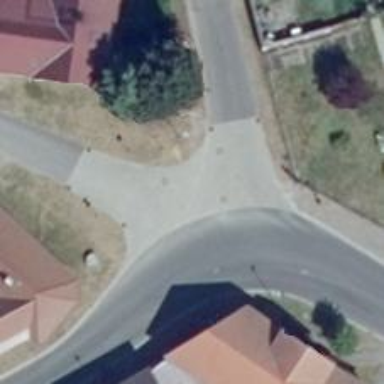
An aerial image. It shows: Residential road without sidewalk.